Question: I have three columns "BF", "SF", and "LF" whose cells have theire own unique formulas. Currently, regardless of what is entered in column "Species" the BF, SF, and LF cells will compute and display their formula values.

I need help in trying to assign the formula cells to only display their formula values if the "Species" column matches a certain criteria. . .
Example:
For the BF column I would like it to display it's formulas value ONLY if the "Species" column matches any of the following. . .DF#1 GRN, DF#2 GRN, DF#1 GRN FOHC, Borate, Borate KDAT, ACQ, ACQ KDAT. . .Or possibly there is a way to say that if the cell contains DF or ACQ or Borate
For the SF Column I would like it to display it's formulas value ONLY if the "Species" column matches any of the following. . .OSB, OSB S1, CDX, CDX S1, ACX, CCX
Any help you can provide would be greatly appreciated. Thank you for your time.
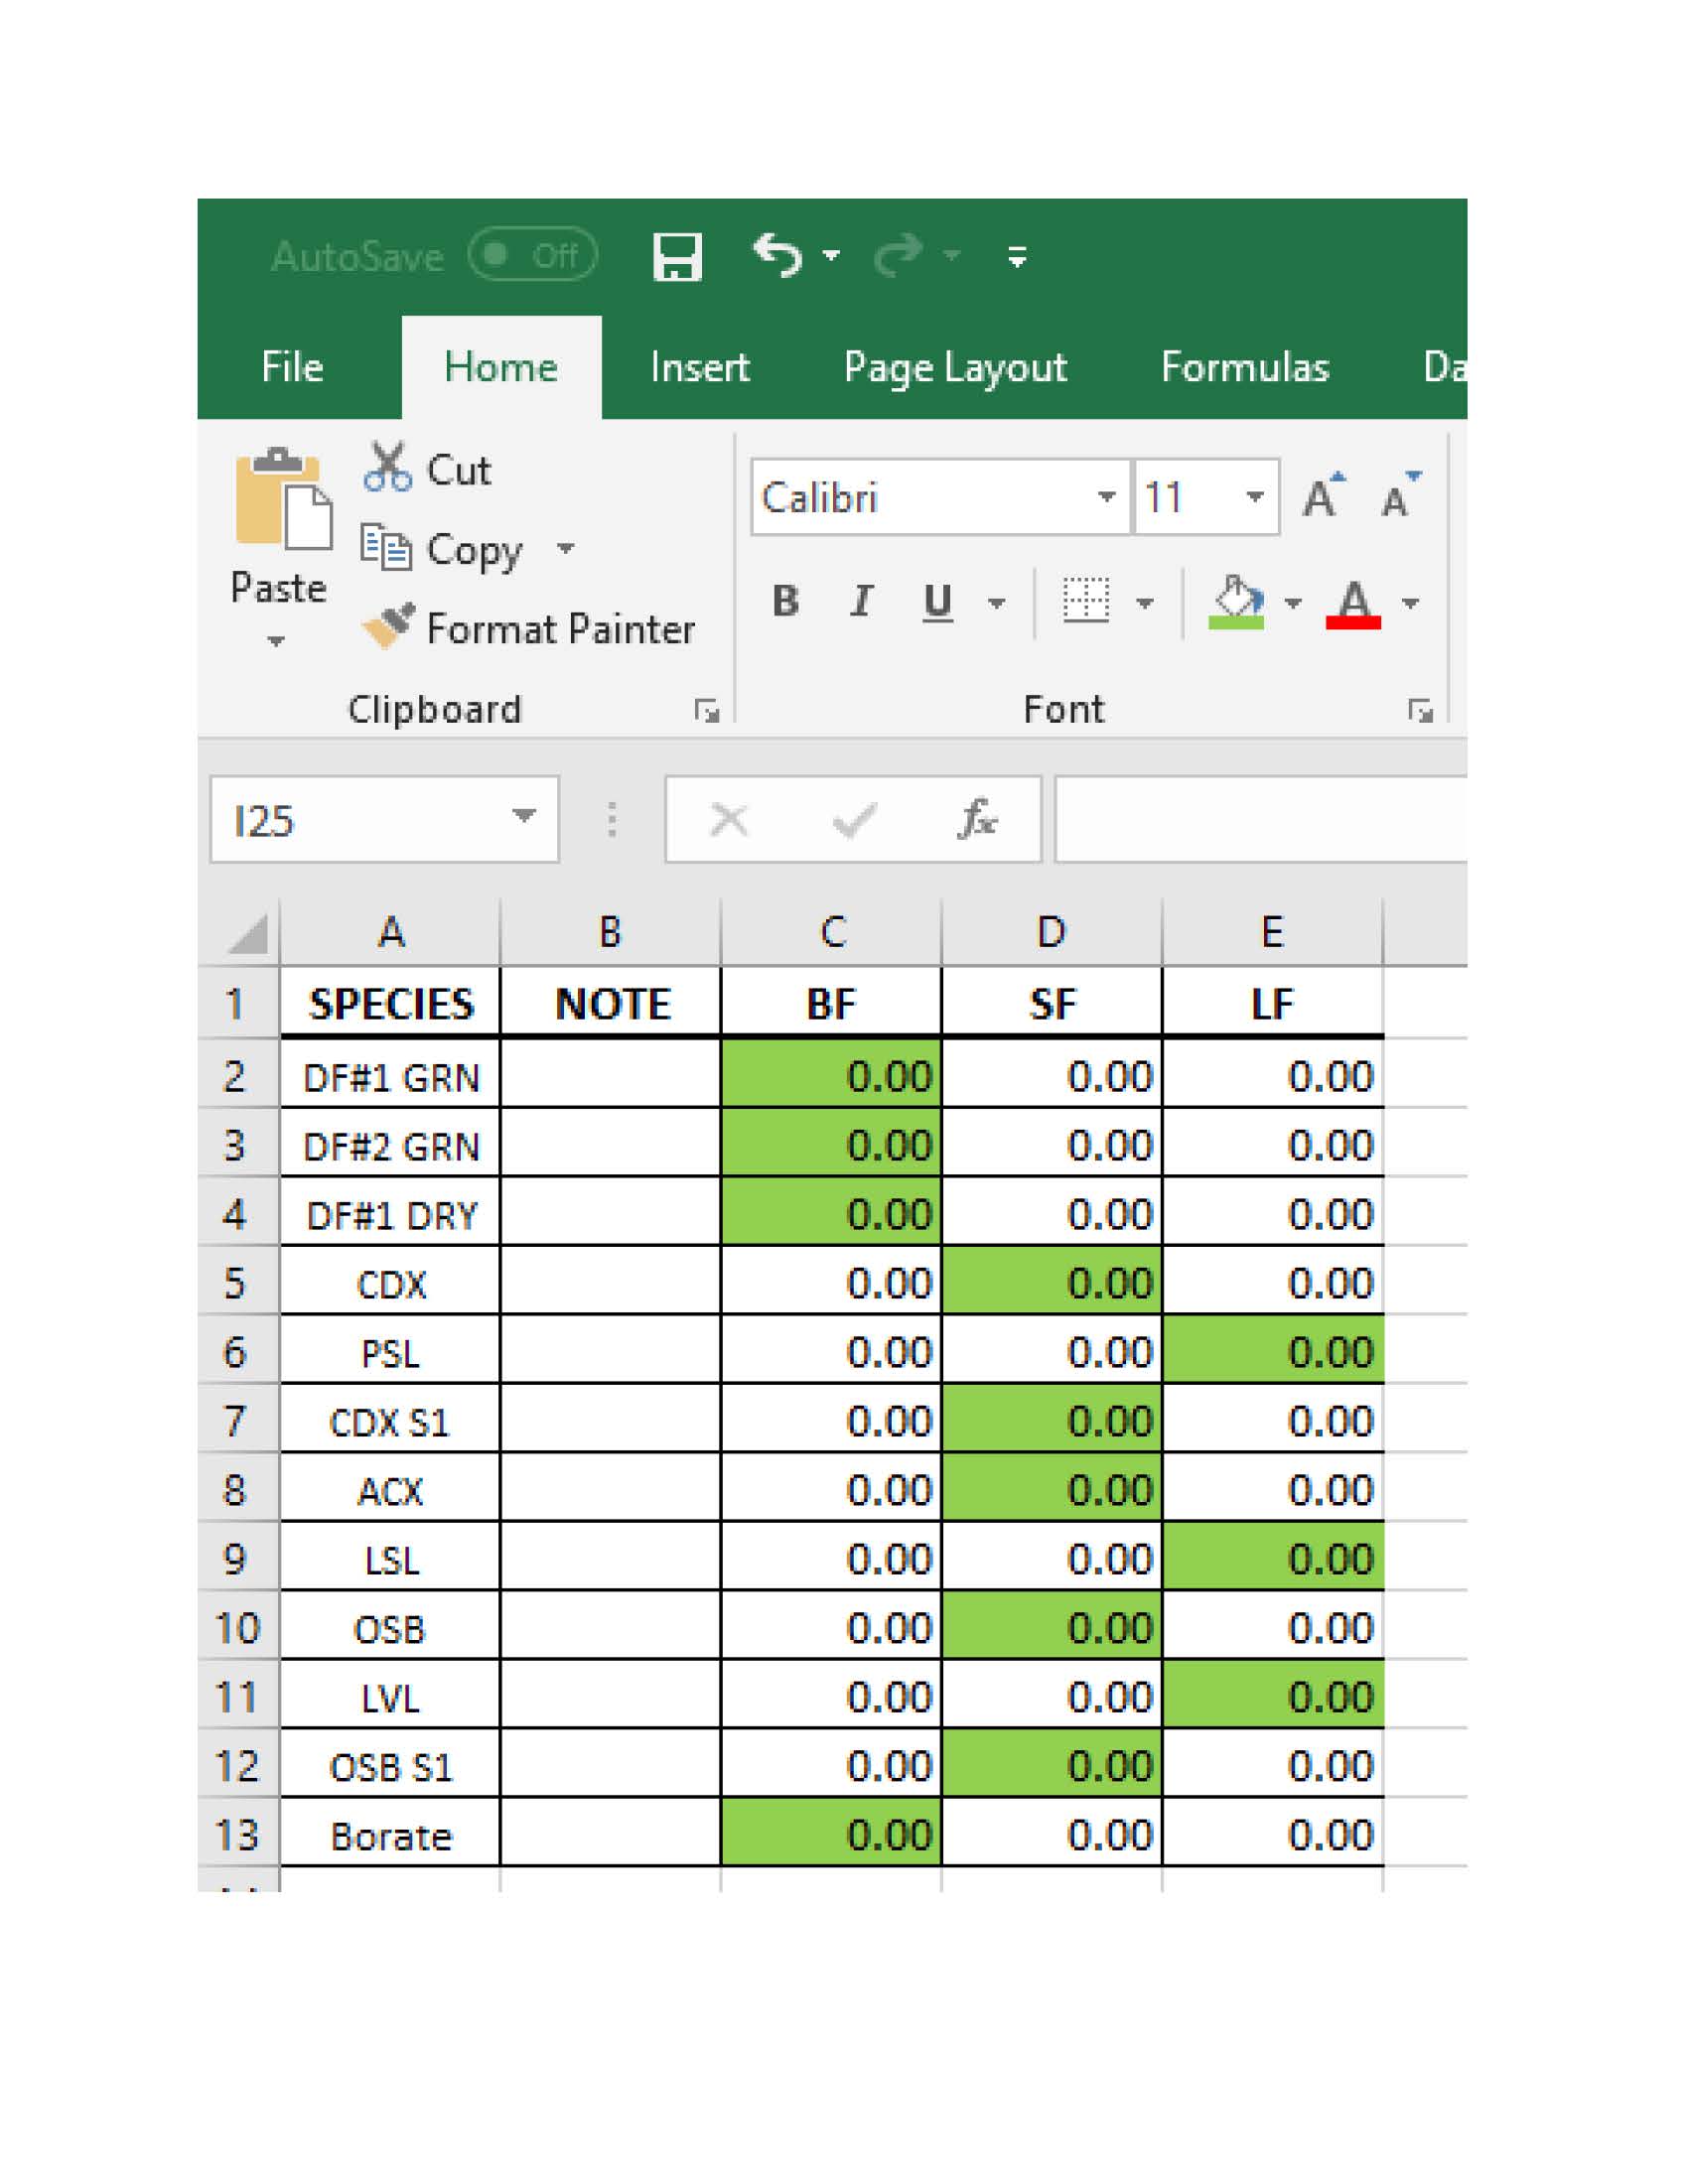
Answer: You simply need an IF statement with OR logic inside. The following will display 100 if "DF#1 GRN" or "DF#2 GRN" is present in cell A2. If they are not, it will display nothing (""). You just need to put your formula in place of the 100, and add all the cases you need to the OR() separated by a comma.
'''
=IF(OR(A2 = "DF#1 GRN", A2 = "DF#2 GRN"), 100, "")
'''
If you want to search for substrings instead of checking if the entire cell is equal to a value, you can use 'ISNUMBER' and 'SEARCH' as seen below. This will check if either "DF" or "Bo" exists in cell A2 and print either 100 or nothing based on that.
'''
=IF(OR(ISNUMBER(SEARCH("DF", A2)), ISNUMBER(SEARCH("Bo", A2))), 100, "")
'''